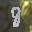
Label: 8